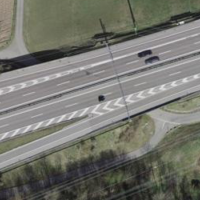
EUNIS habitat code: 57
Species observed at this site:
Ciconia ciconia
Buteo buteo
Corvus corone